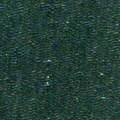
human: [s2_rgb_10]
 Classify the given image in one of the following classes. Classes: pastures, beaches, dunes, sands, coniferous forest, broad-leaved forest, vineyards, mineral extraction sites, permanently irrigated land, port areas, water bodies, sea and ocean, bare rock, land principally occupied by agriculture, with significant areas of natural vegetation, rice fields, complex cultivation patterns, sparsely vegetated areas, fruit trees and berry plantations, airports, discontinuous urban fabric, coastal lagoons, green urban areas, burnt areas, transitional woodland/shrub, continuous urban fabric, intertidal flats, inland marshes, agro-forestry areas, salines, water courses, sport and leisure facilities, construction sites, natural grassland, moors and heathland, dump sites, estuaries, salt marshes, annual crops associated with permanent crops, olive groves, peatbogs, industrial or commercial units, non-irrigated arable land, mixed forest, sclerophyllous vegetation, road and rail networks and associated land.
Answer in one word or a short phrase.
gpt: sea and ocean